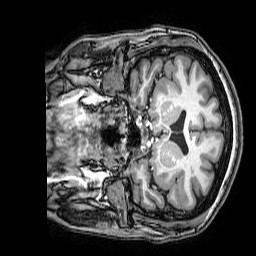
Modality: T1w
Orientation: coronal
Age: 48
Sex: female
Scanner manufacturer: philips
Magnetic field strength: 3 T
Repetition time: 0.008113 s
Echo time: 0.003709 s